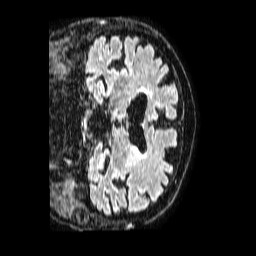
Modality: FLAIR
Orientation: coronal
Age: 87
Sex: male
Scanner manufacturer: philips
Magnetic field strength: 1.5 T
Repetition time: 4.8 s
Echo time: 0.3 s